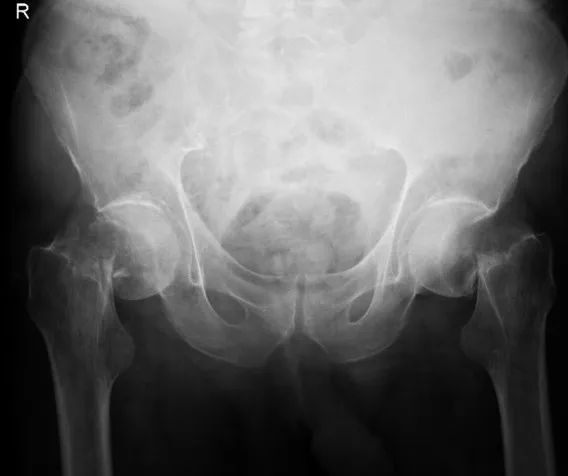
Anterioposterior radiograph of the pelvis showing bilateral completely displaced intracapsular fractures of the neck of femur.
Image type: radiology (x_ray)